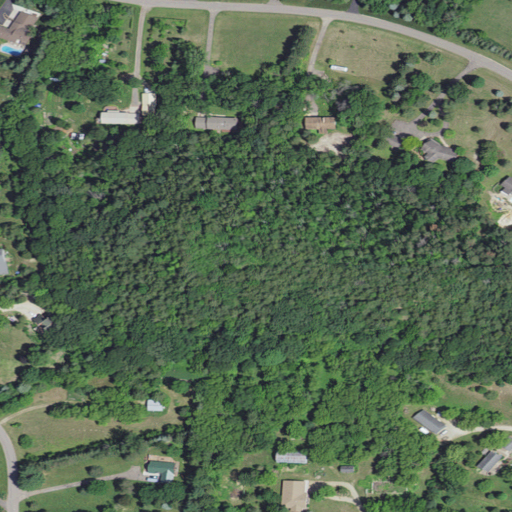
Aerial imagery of mountain in Wisconsin named Lone Mound containing mixed forest, pasture, open development, evergreen forest, low intensity development, deciduous forest, and high intensity development